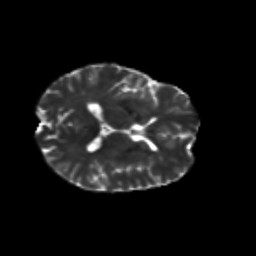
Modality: T2w
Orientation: axial
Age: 56
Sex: male
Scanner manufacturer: siemens
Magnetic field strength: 3 T
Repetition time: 8.6 s
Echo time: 0.095 s